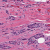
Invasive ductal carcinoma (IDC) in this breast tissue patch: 1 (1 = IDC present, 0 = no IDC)